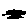
Label: star